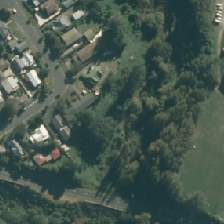
Land cover: urban_parkland